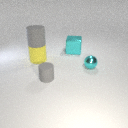
large yellow rubber cylinder behind small cyan metal sphere